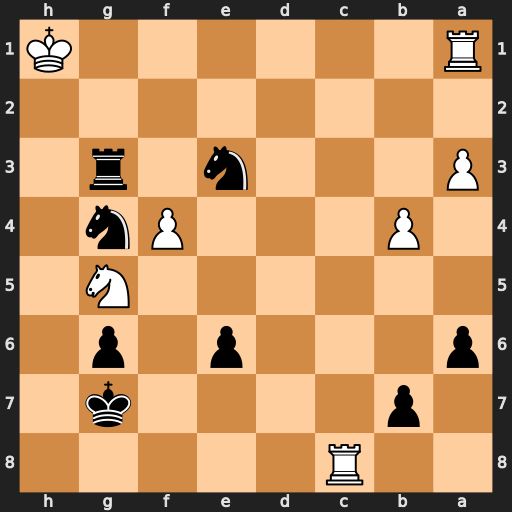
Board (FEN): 2R5/1p4k1/p3p1p1/6N1/1P3Pn1/P3n1r1/8/R6K
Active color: b
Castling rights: -
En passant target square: -
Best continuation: Nf2+ Kh2 Rg2#